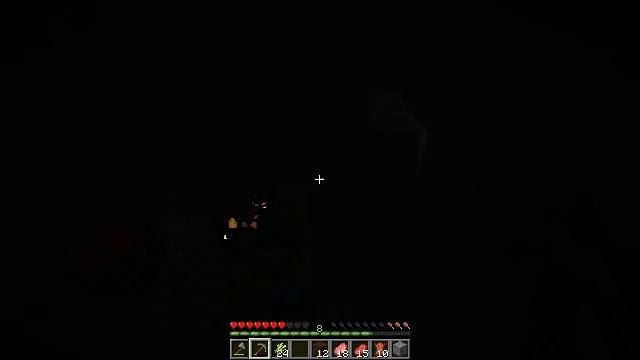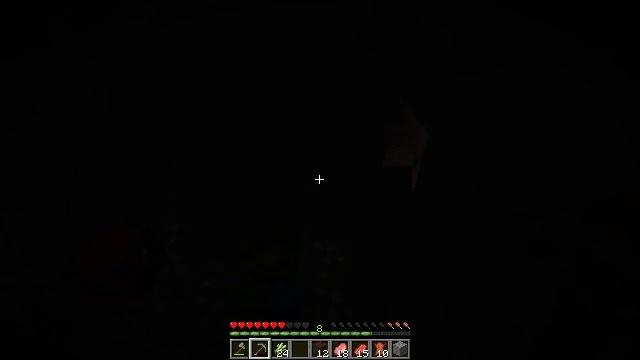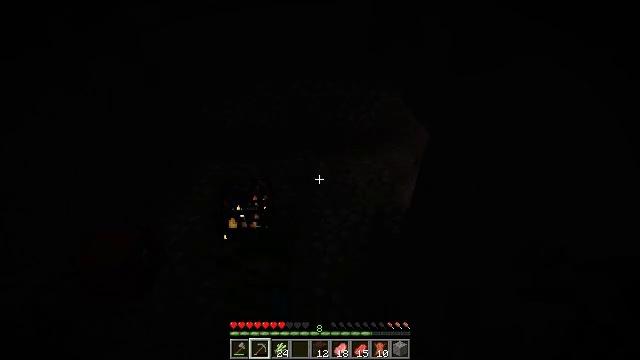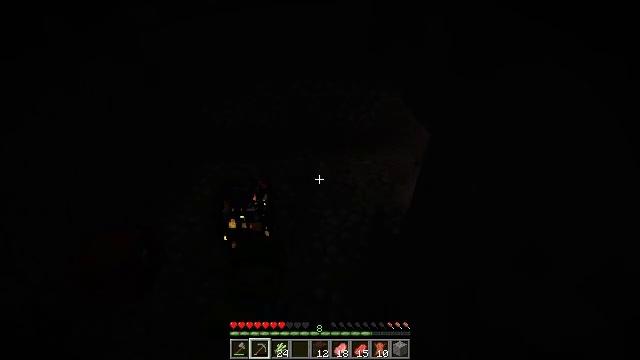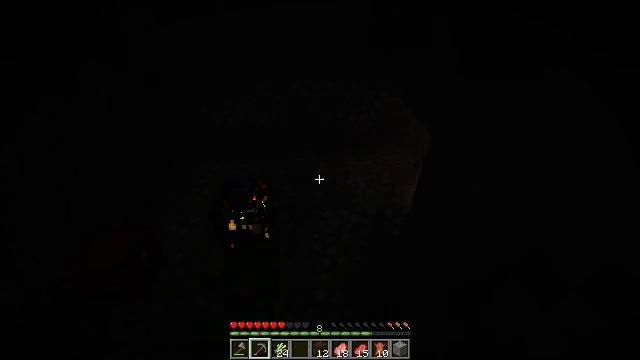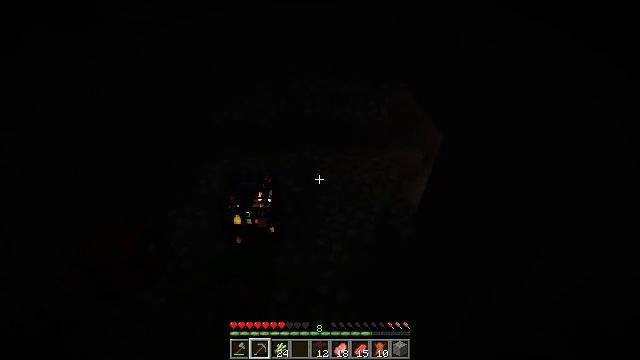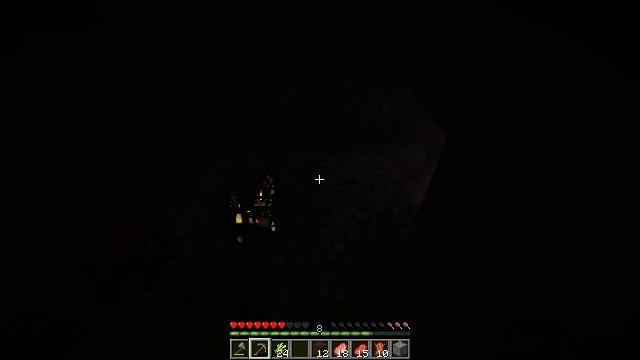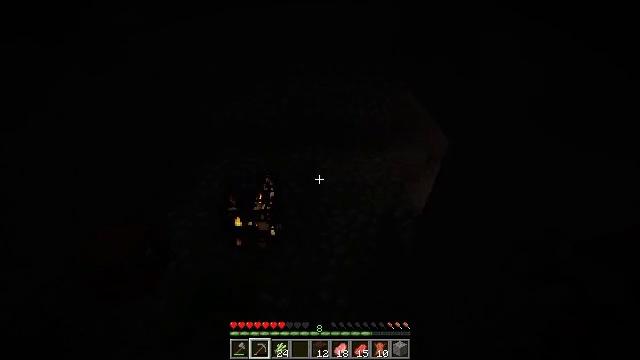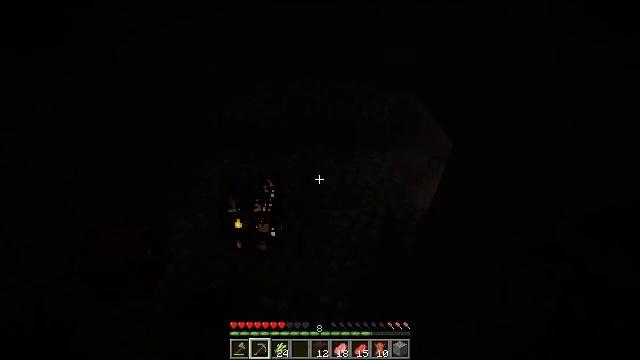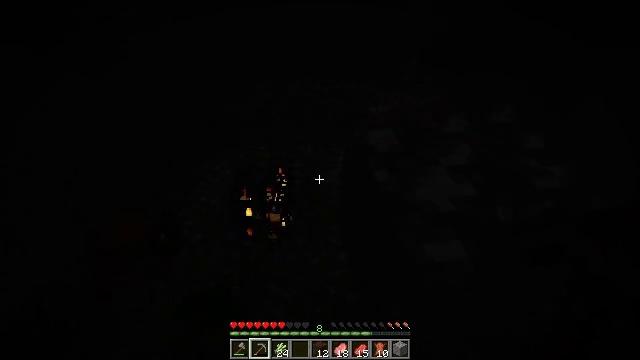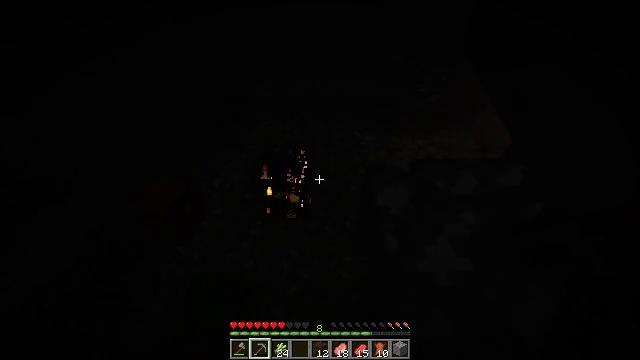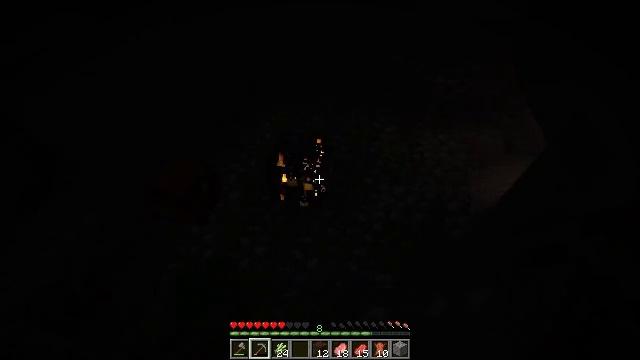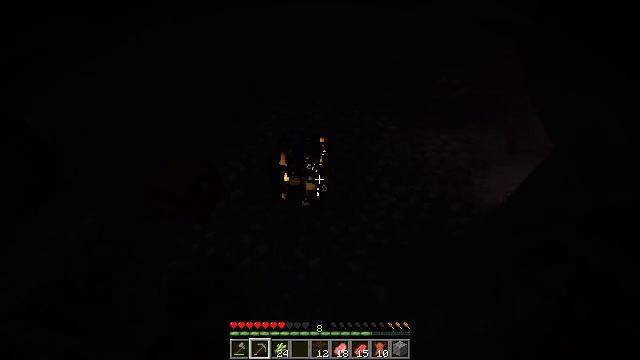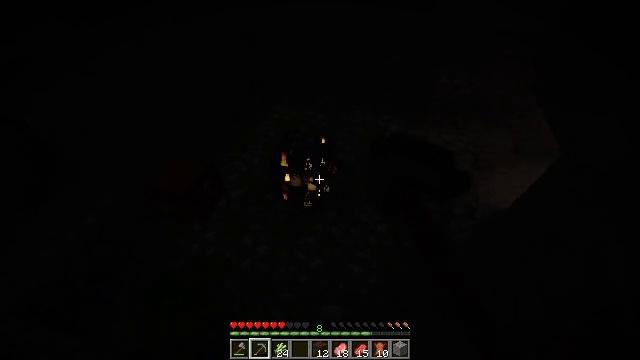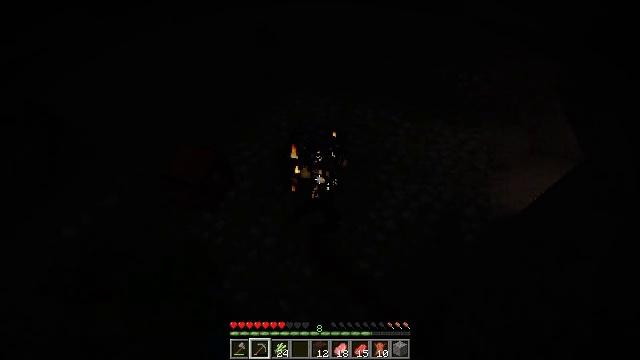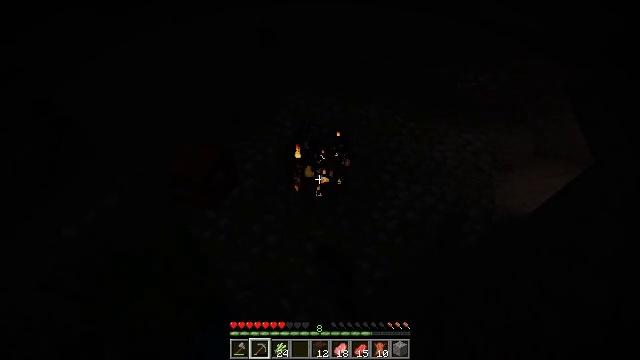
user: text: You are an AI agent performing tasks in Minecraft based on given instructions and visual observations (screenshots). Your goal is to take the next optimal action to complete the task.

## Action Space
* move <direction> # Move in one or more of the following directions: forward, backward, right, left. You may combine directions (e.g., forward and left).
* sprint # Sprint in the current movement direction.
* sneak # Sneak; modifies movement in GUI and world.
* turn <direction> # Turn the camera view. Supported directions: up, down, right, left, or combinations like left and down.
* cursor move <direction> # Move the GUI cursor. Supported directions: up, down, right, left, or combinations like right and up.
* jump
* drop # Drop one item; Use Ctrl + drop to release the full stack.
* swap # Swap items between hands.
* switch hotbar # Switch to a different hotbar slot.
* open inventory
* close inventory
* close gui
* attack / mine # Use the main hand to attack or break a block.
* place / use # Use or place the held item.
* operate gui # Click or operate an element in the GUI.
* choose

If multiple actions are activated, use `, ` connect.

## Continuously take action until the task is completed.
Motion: motion action
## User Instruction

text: Stop mobs spawning by breaking the spawner.
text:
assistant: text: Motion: move right, sneak, attack / mine
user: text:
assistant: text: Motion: sneak, attack / mine
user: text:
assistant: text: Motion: move forward, sneak, attack / mine
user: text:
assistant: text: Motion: move forward, sneak, attack / mine
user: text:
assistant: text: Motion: move forward, sneak, turn left and down, attack / mine
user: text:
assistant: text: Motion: move forward, sneak, attack / mine
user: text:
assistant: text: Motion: move forward, sneak, attack / mine
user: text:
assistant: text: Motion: move forward, sneak, attack / mine
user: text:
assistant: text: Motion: move forward, sneak, turn left and down, attack / mine
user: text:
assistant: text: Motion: move forward, sneak, turn left and down, attack / mine
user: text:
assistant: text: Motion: move forward, sneak, turn left and down, attack / mine
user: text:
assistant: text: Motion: move forward, sneak, attack / mine
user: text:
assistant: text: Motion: move forward, sneak, attack / mine
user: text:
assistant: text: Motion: move forward, sneak, turn left and down, attack / mine
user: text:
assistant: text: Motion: move forward, sneak, attack / mine
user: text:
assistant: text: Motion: move forward, sneak, attack / mine
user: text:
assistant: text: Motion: move forward, sneak, attack / mine
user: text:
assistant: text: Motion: move forward, sneak, attack / mine
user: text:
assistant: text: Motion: move forward, sneak, attack / mine
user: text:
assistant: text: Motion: move forward, sneak, attack / mine
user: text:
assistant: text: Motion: move forward, sneak, attack / mine
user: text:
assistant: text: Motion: move forward, sneak, attack / mine
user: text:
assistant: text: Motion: move forward, sneak, attack / mine
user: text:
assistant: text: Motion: move forward, sneak, attack / mine
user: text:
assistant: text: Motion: move forward, sneak, attack / mine
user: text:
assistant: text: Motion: move forward, sneak, attack / mine
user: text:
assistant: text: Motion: move forward, sneak, attack / mine
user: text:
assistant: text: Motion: move forward, sneak, attack / mine
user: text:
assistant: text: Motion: sneak, attack / mine
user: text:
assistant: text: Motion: sneak, attack / mine